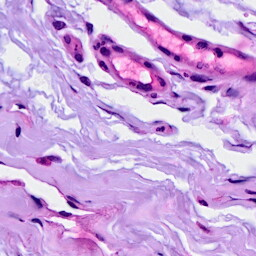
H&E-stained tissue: Breast